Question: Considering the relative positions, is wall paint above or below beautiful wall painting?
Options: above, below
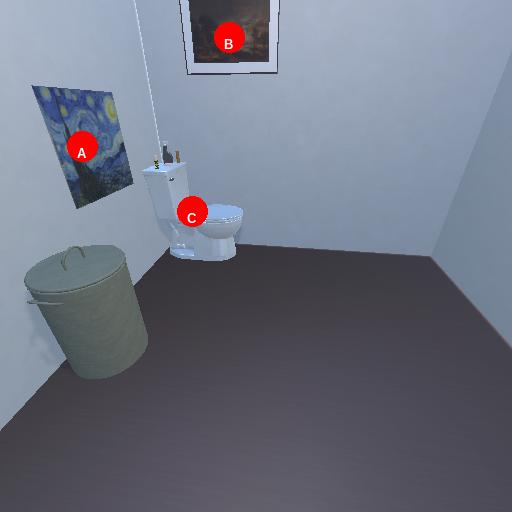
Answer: above